Question: In a .net "Setup Project", it is possible to add one or more custom screens in the setup wizard, with fields (e.g. text boxes) where the user can enter additional installation parameters.
A custom field can then be passed to a "Custom Action" class library project, to handle the user field. The image below shows how the property "ServerName" gets mapped to the EDITB1 text field:

Within the Custom Action class, the property is accessed as follows:
'''
string serverName = Context.Parameters["ServerName"];
'''
Question: how can one specify multiple properties (for multiple text boxes) to the Custom Action?
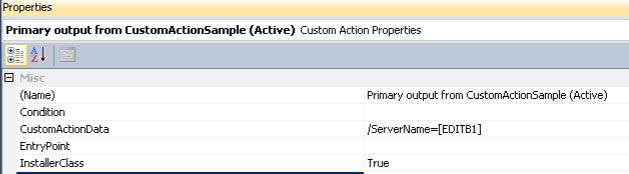
Answer: As per the <URL> regarding passing multiple values:
> Multiple values must be separated by a single space: /name1=value1 /name2=value2. If the value has a space in it, it must be surrounded by quotation marks: /name="a value"